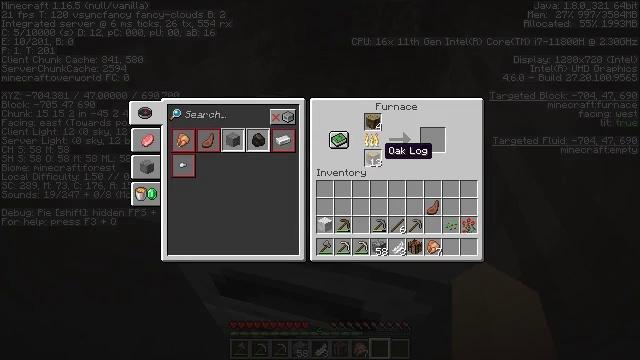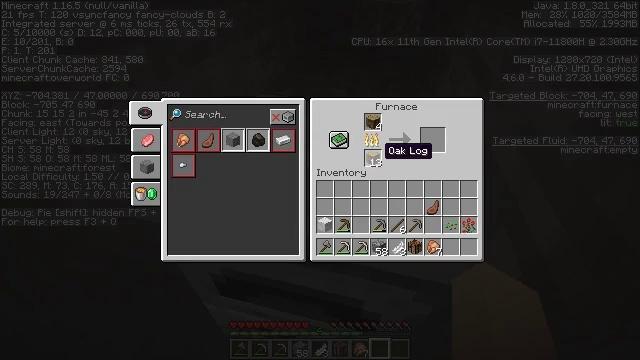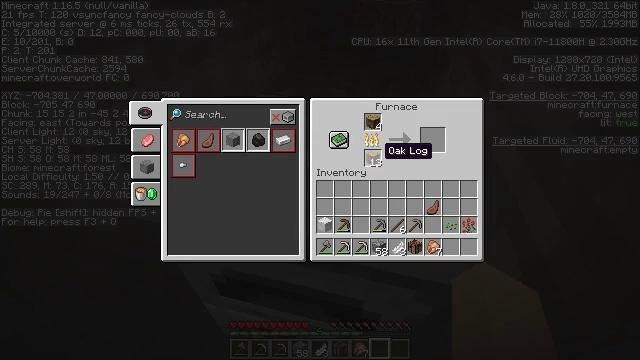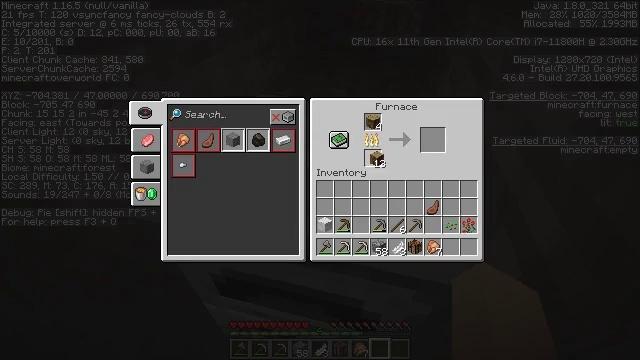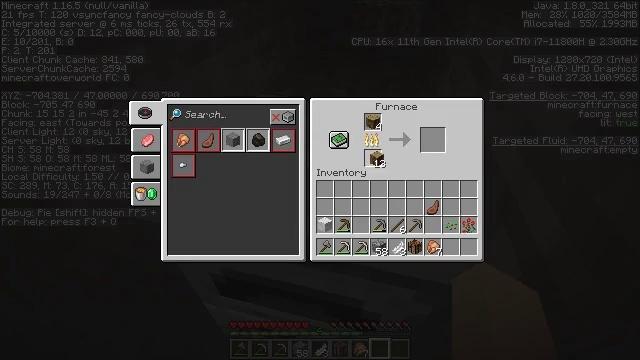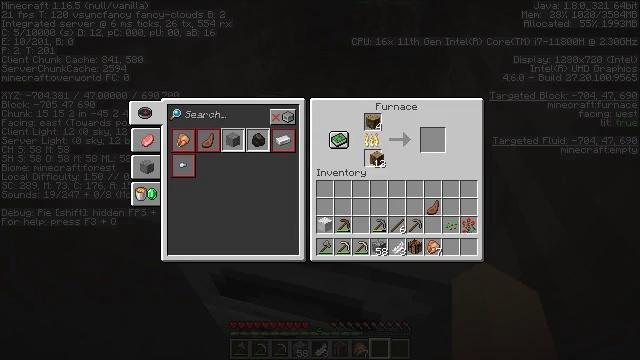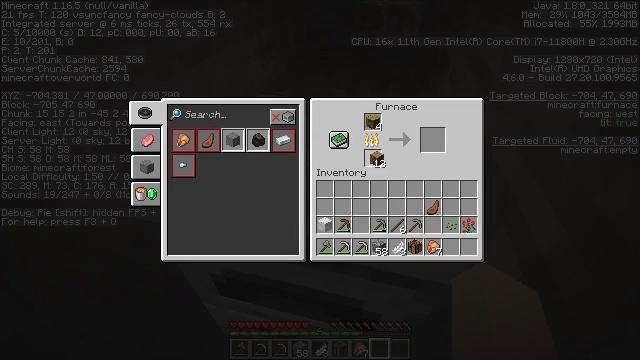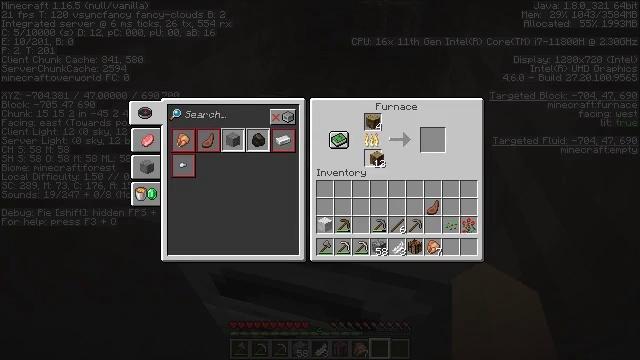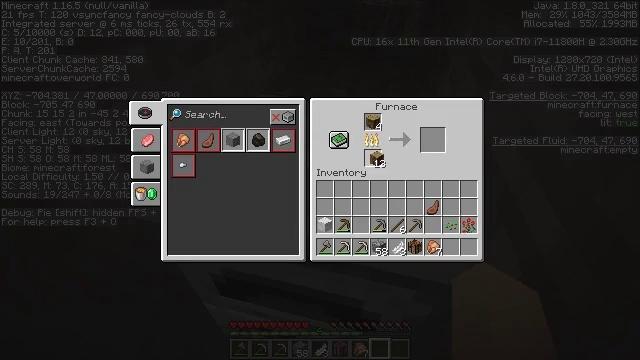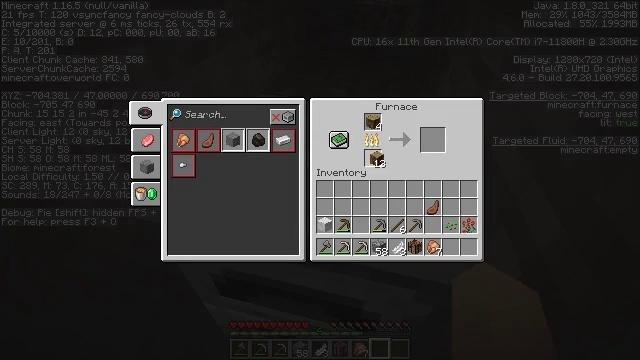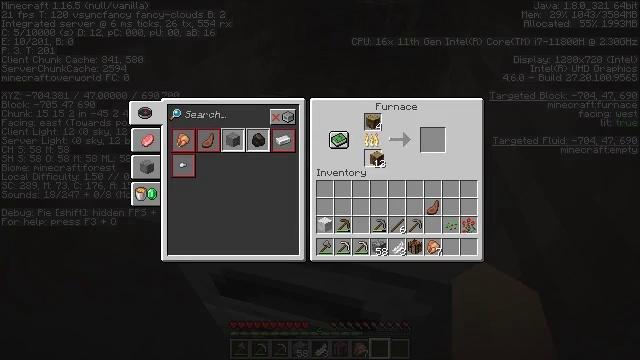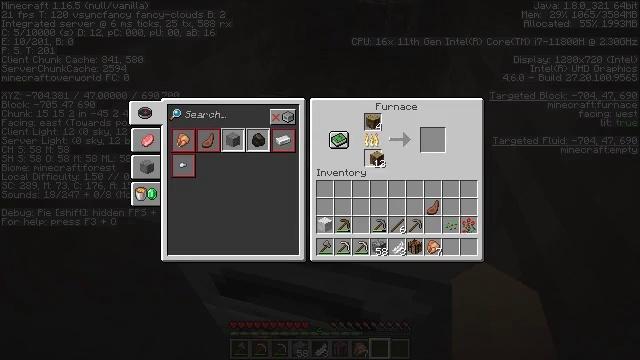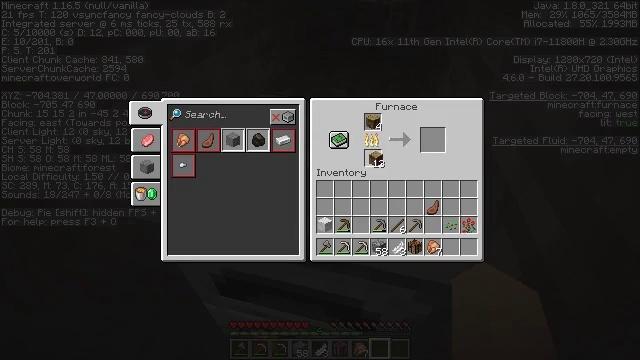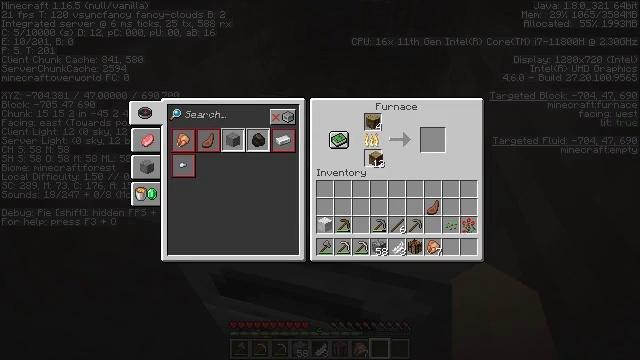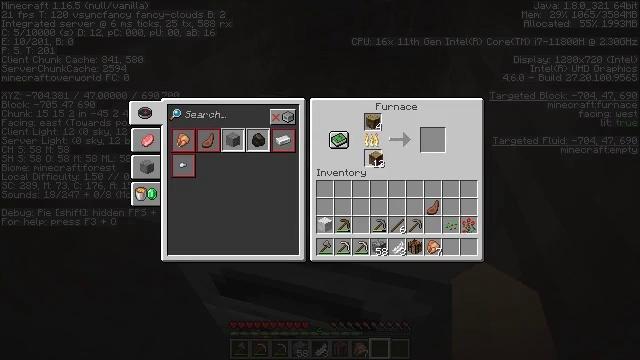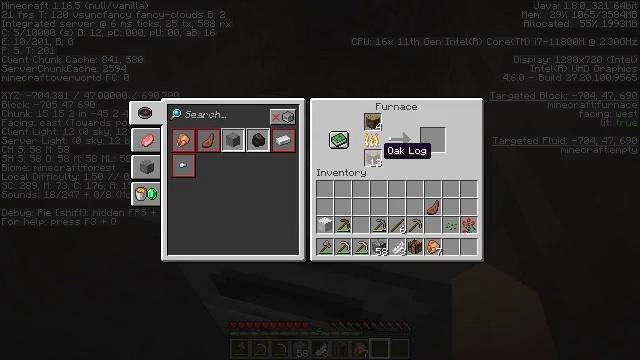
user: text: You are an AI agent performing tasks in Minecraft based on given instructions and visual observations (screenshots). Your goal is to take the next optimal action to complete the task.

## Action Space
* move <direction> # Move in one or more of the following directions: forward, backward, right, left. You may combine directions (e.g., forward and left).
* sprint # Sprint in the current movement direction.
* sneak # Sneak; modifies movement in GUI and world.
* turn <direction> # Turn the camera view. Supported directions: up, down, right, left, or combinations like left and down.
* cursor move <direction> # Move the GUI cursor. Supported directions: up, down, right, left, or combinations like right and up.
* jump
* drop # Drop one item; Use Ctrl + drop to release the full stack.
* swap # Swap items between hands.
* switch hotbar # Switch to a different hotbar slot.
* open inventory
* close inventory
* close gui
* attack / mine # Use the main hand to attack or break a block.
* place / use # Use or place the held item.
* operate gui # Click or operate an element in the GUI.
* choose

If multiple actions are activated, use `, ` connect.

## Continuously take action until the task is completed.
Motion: motion action
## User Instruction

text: Use the furnace to obtain charcoal.
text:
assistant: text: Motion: no_op
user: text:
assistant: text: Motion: no_op
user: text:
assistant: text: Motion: operate gui
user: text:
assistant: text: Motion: operate gui
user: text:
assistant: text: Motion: no_op
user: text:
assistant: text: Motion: no_op
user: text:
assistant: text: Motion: no_op
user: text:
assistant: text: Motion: no_op
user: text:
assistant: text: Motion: no_op
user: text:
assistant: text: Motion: no_op
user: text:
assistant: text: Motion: no_op
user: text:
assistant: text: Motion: no_op
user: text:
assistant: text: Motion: operate gui
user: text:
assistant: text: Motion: operate gui
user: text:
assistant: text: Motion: no_op
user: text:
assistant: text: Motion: no_op
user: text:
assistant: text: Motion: no_op
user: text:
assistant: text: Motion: no_op
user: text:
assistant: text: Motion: no_op
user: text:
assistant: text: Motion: cursor move down
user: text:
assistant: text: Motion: cursor move down
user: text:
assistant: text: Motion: cursor move left and down
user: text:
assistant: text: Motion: cursor move left and down
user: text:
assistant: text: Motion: no_op
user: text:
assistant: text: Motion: no_op
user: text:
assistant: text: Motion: cursor move up
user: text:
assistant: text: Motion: cursor move left and up
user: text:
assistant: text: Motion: cursor move left and up
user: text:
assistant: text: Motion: cursor move up
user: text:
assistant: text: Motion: no_op